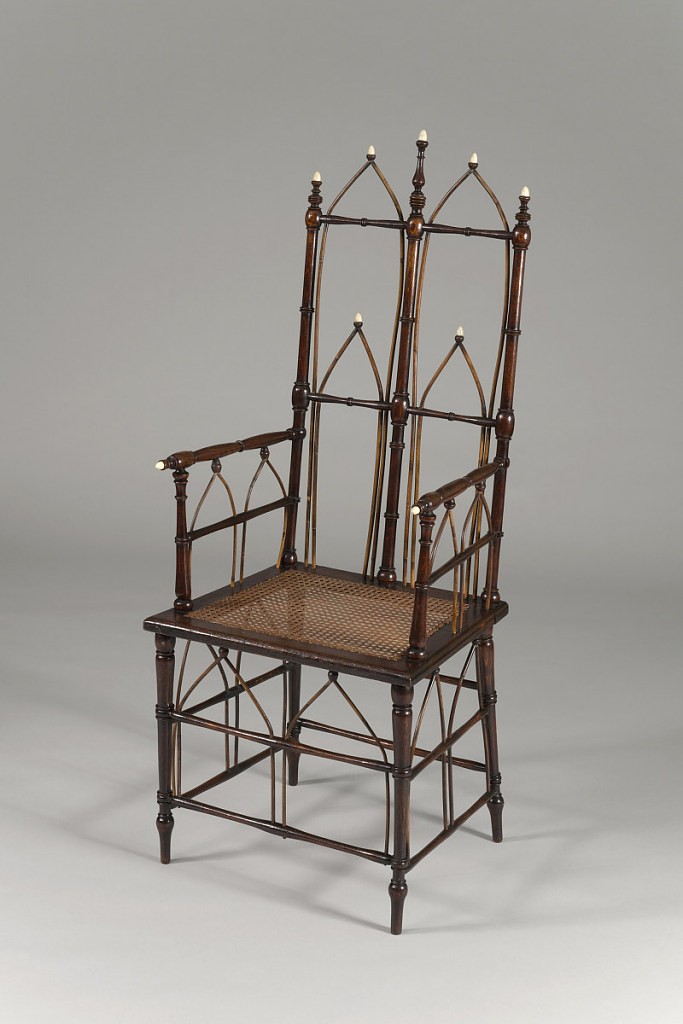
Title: Armchair
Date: ca. 1880
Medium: Elm, wicker, ivory
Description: Tall-backed chair in the gothic style, frame consisting of thin rods of wood, some bent to resemble arched gothic windows; square seat with woven wicker.